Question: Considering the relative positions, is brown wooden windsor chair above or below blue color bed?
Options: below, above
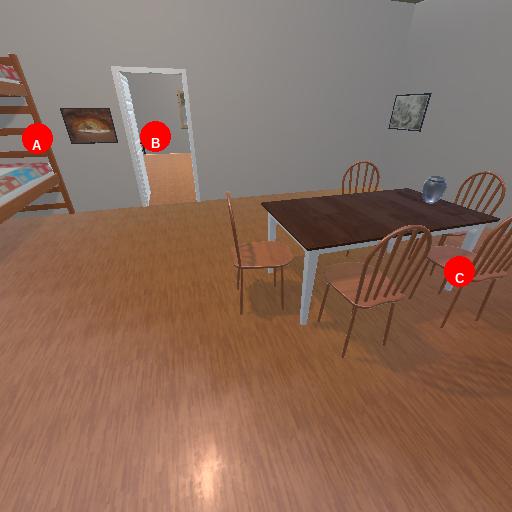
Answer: below